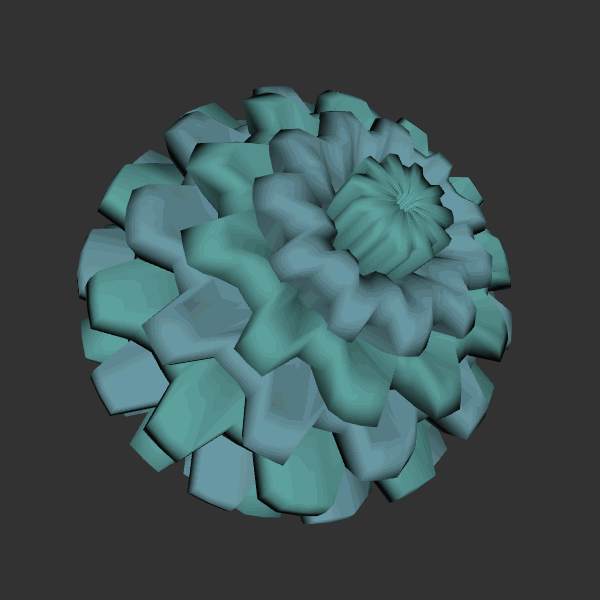
Background: dark